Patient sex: F
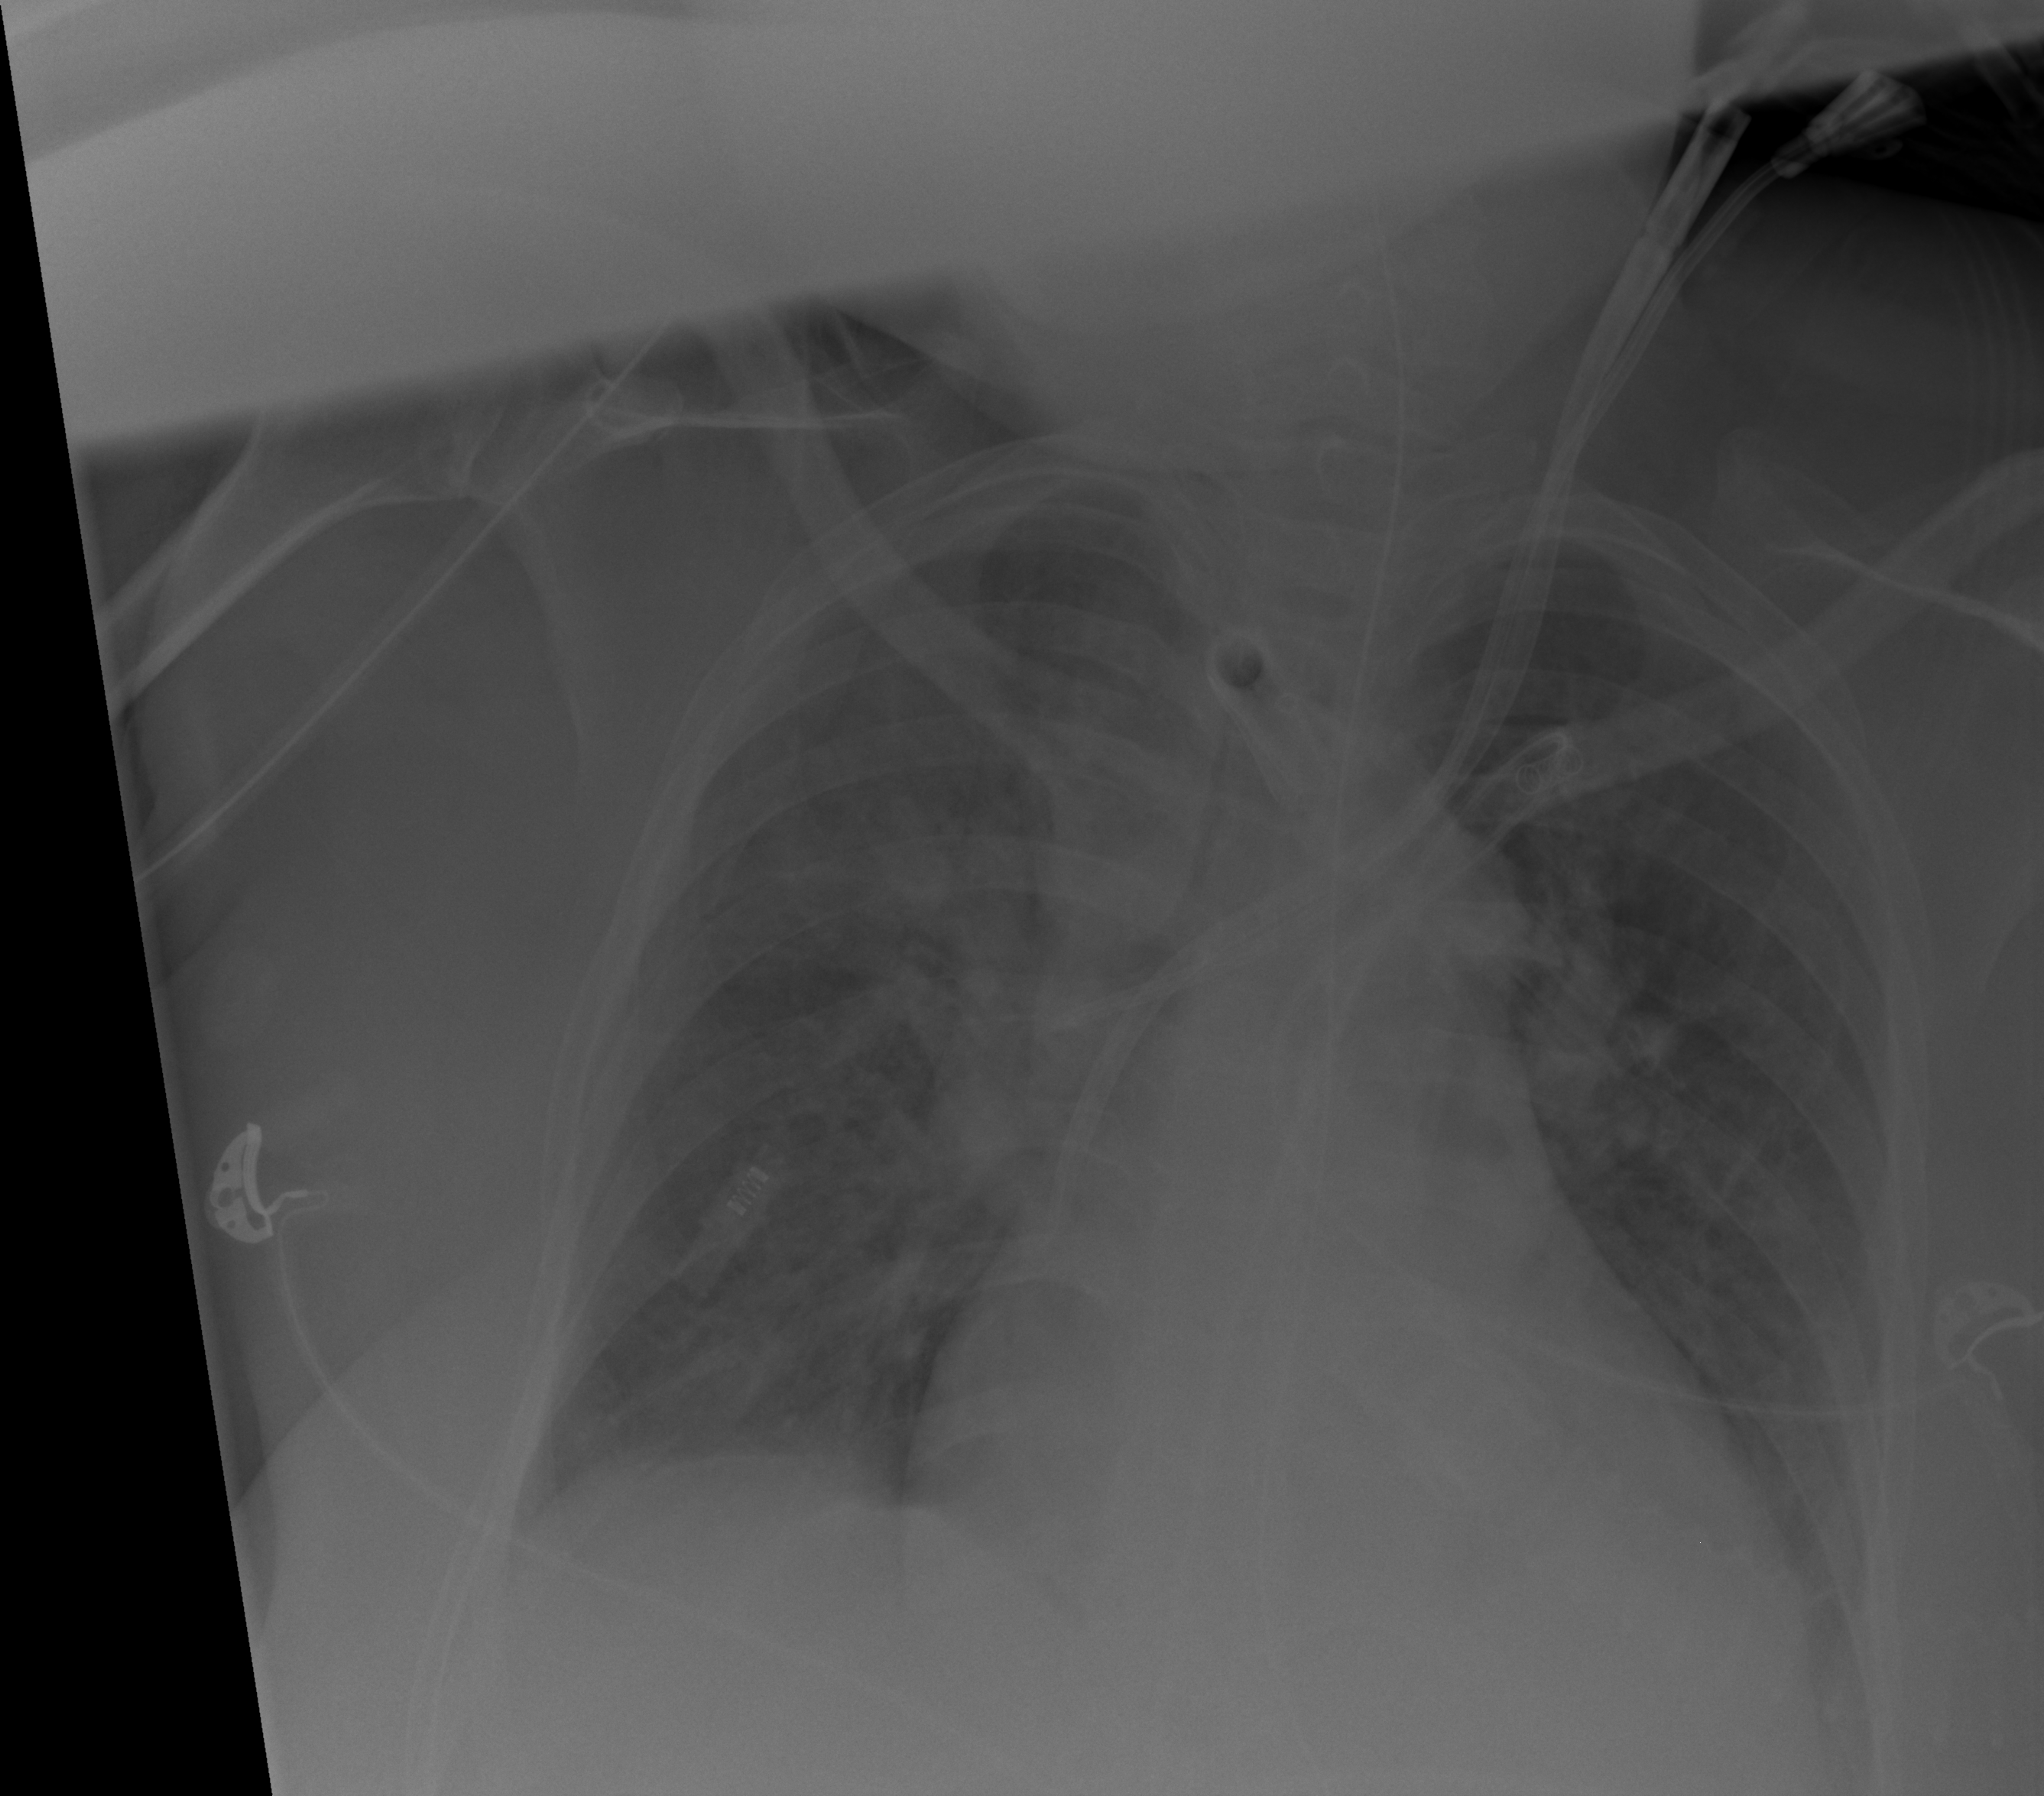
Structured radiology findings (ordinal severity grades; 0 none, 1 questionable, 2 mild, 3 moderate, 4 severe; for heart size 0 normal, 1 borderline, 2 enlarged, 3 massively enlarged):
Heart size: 3
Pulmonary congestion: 2
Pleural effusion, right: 0
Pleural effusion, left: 0
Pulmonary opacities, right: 3
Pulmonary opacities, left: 2
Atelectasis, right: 2
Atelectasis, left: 0